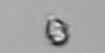
Label: Heterocapsa_rotundata